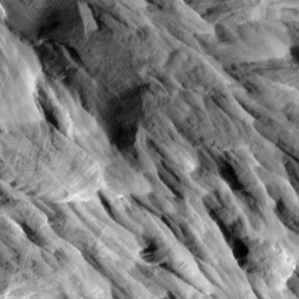
Label: non_frost